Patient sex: F
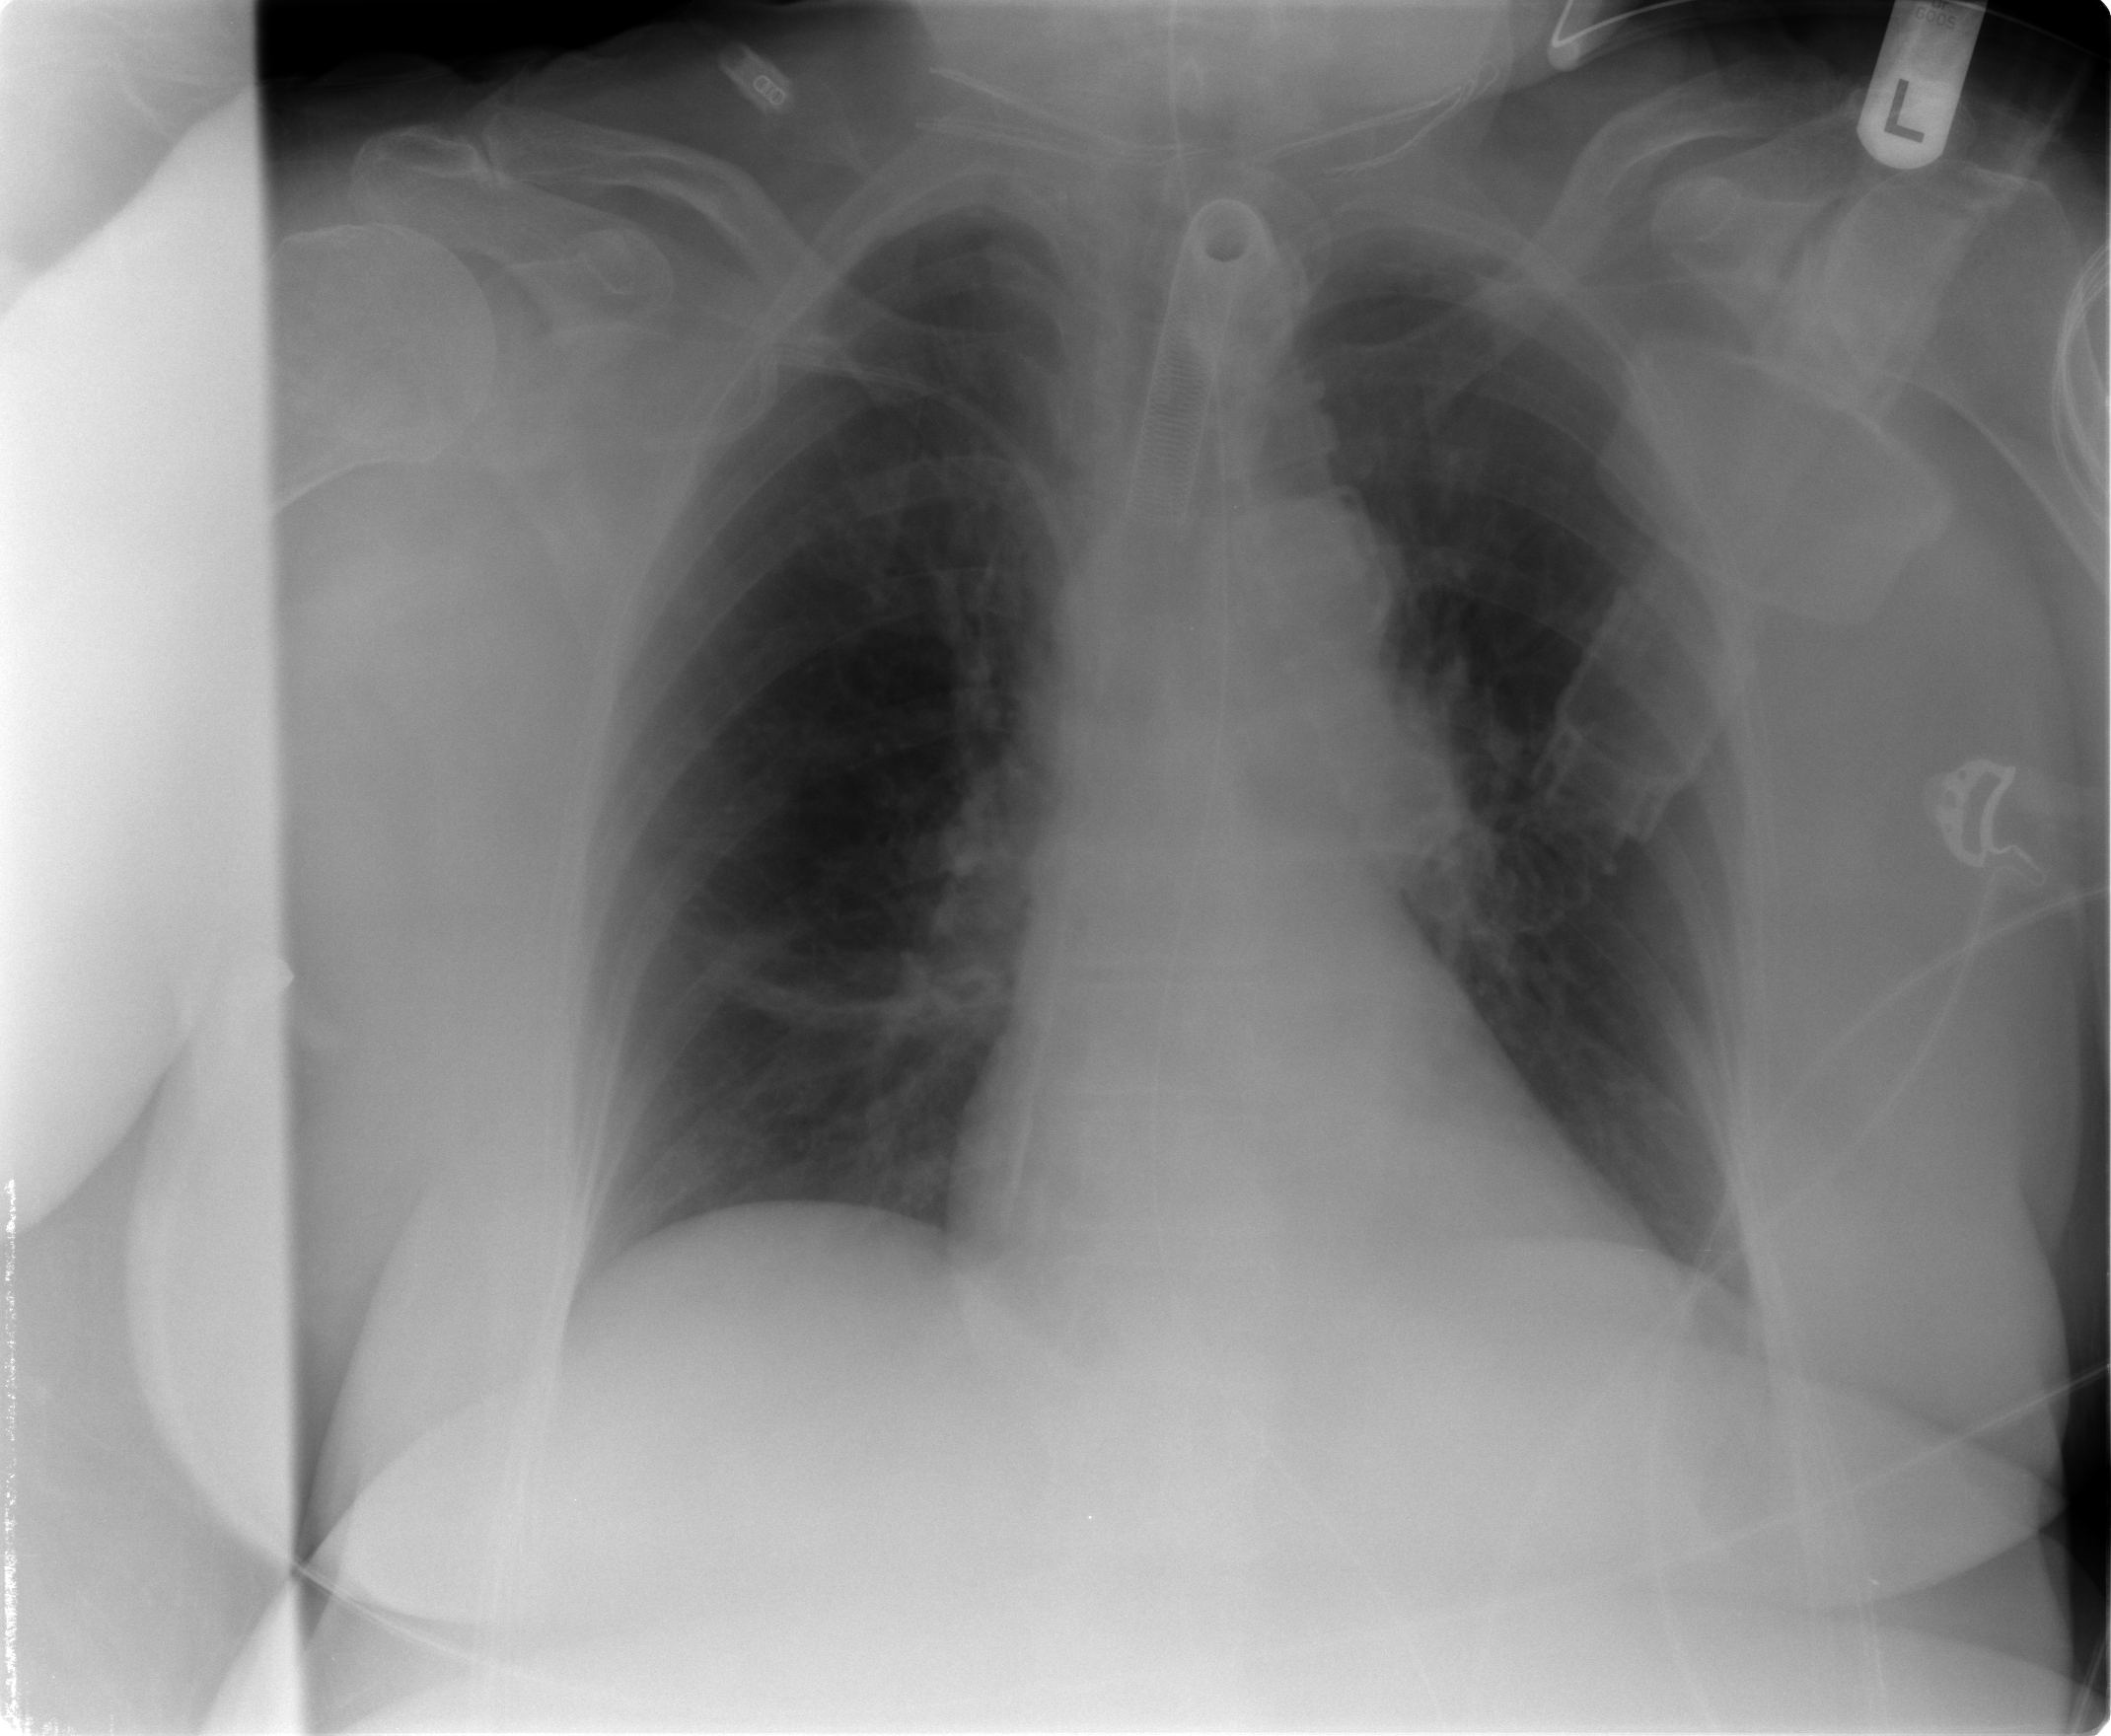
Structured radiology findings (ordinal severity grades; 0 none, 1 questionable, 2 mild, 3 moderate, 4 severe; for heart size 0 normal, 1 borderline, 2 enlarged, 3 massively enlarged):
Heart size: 0
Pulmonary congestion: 0
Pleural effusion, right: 0
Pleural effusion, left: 1
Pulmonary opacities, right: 0
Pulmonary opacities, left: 0
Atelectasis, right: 2
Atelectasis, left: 2